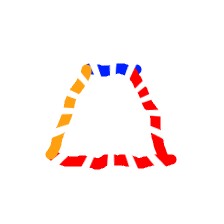
Shape: trapezoid